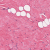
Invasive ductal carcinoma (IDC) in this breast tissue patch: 0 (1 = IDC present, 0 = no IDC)